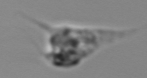
Label: Amoeba